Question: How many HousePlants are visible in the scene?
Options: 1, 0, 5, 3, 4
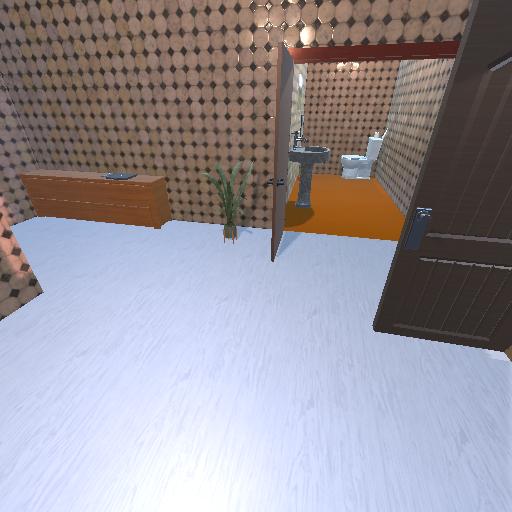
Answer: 1